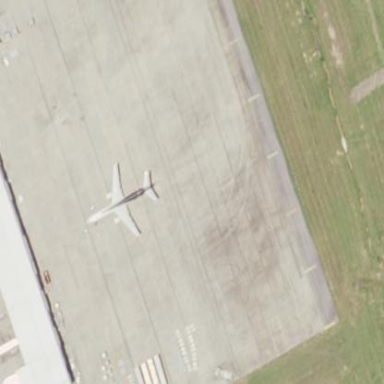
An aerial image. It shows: Apron at the airport.